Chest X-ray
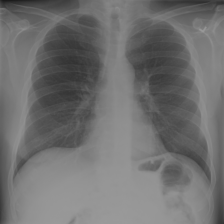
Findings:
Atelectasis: negative
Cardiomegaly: negative
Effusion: negative
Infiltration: positive
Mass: negative
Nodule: negative
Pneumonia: negative
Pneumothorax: negative
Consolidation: negative
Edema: negative
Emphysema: negative
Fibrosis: negative
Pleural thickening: negative
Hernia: negative